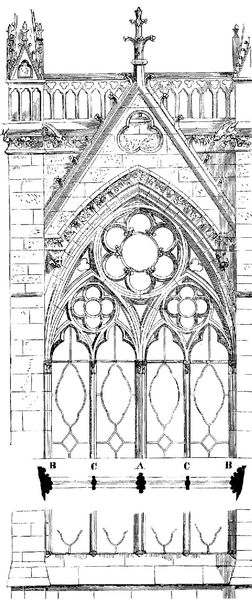
Titel: Sainte-Chapelle in Paris
Standort: Paris (EU - F)
Schlagwörter: fenster, säulen, zeichnung, rose, stein, kirche, gotik, detail, zahlen, kreuz, entwurf, gotisch, rosette, spitzbogen, spitzbögen, rosetten, kleeblatt, maßwerk, aufriss, dachgiebel, fensterrose, giebeldach, wimperg, fiale, vierbahnig, fraktal, hexagramm, blume des lebens, lebensblume